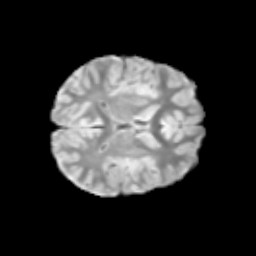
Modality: T2w
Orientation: axial
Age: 9
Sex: male
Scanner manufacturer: siemens
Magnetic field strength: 3 T
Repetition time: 3.8 s
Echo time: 0.07 s